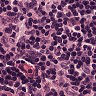
Metastatic tissue present: no